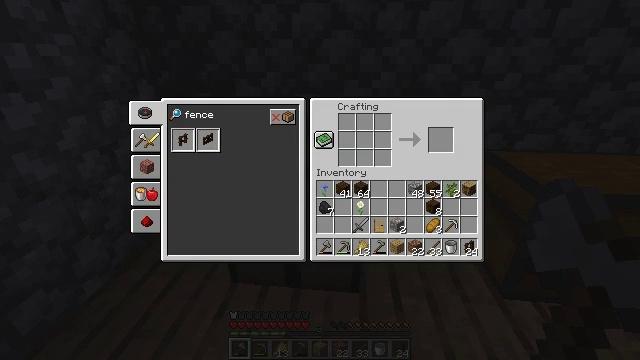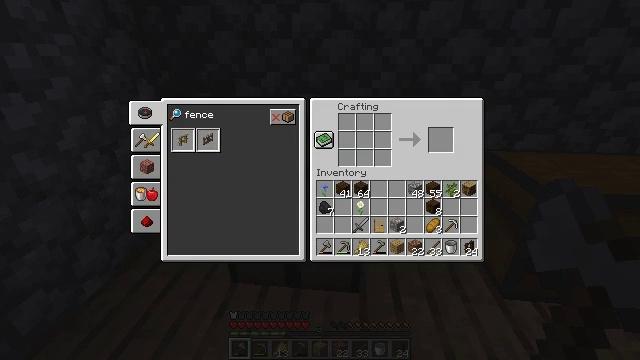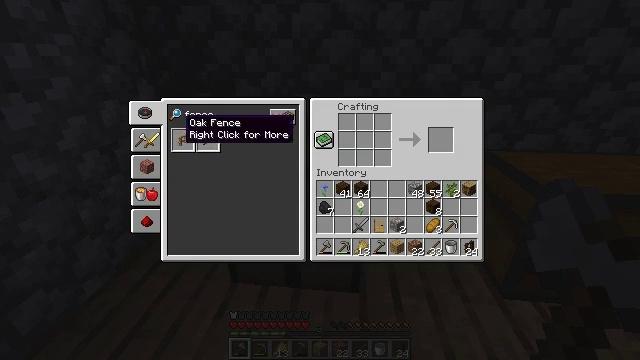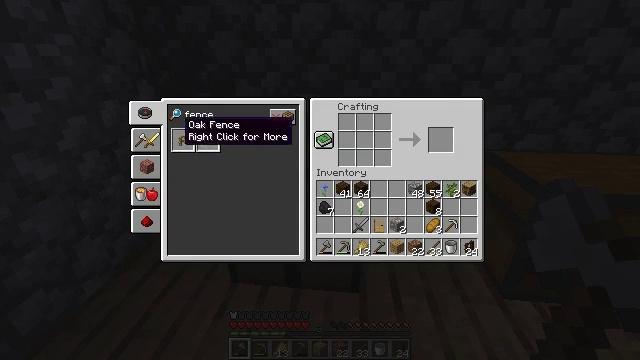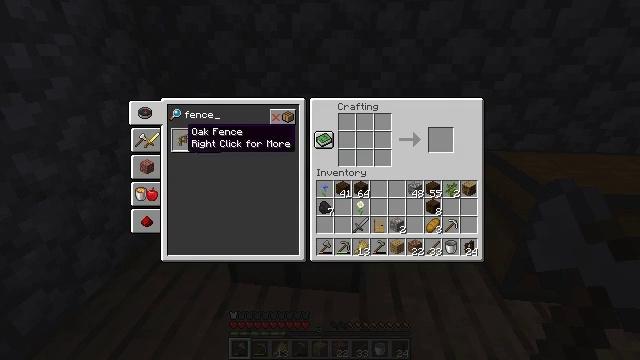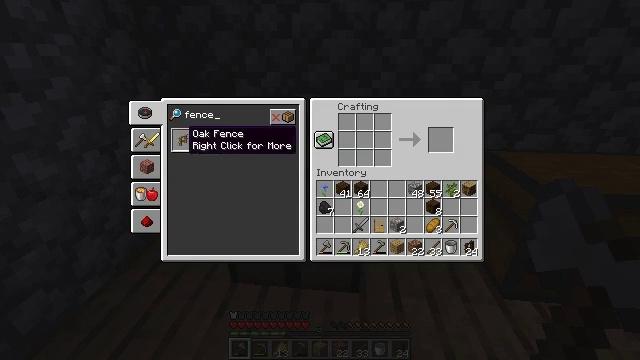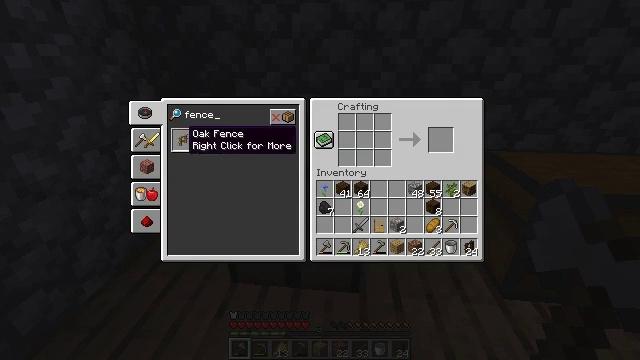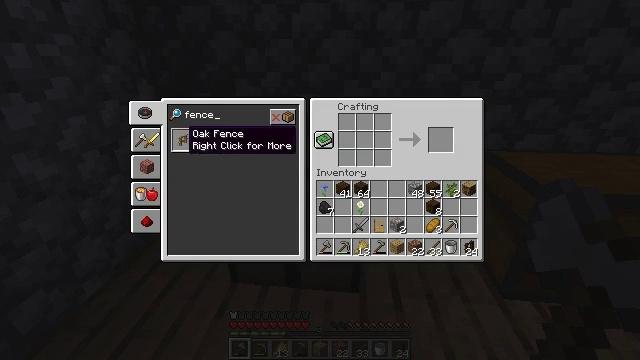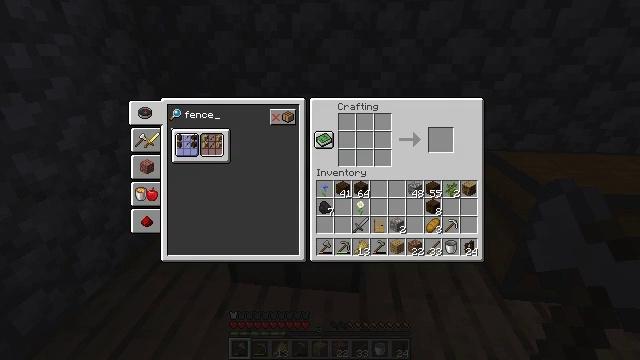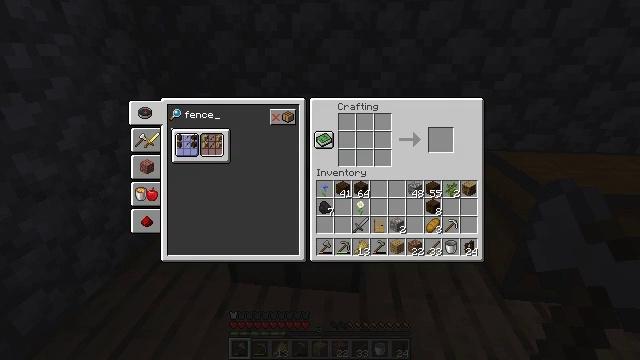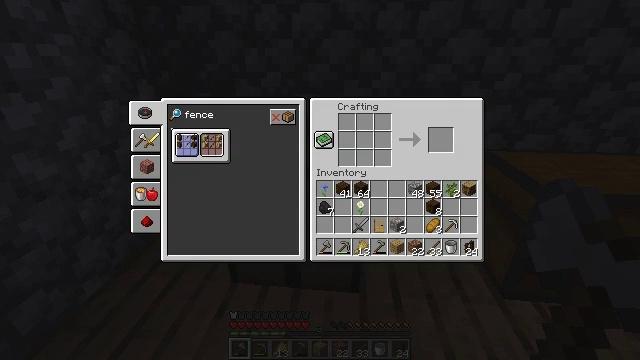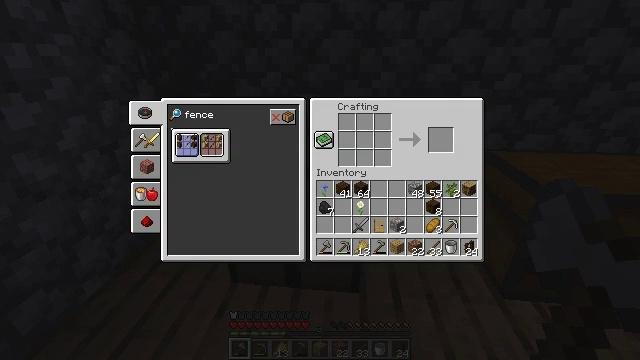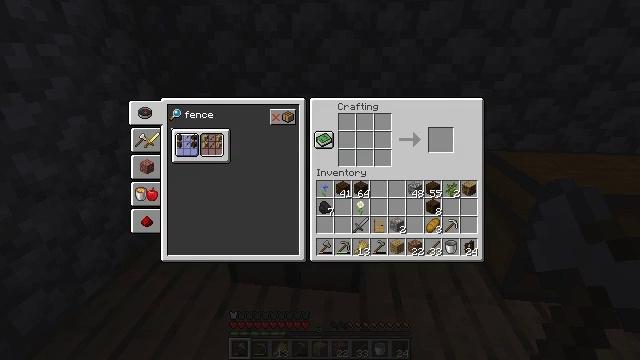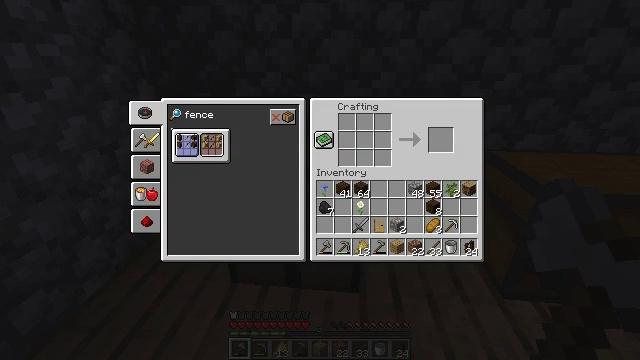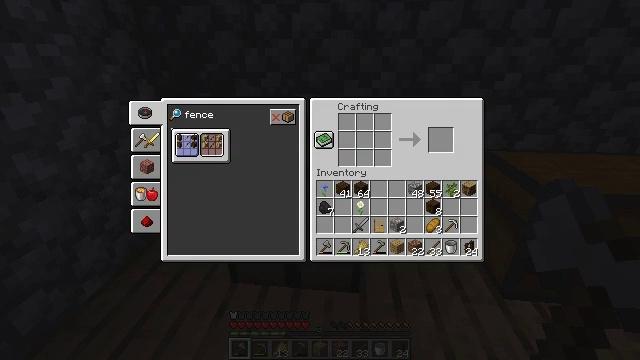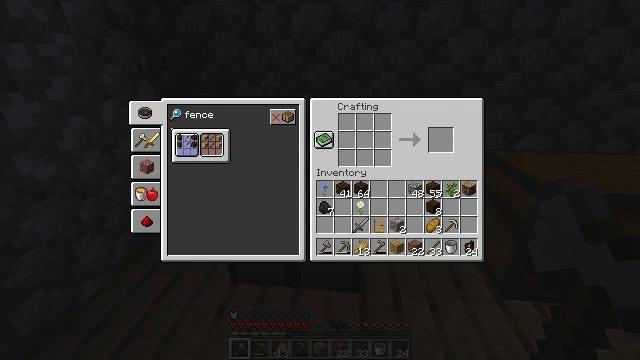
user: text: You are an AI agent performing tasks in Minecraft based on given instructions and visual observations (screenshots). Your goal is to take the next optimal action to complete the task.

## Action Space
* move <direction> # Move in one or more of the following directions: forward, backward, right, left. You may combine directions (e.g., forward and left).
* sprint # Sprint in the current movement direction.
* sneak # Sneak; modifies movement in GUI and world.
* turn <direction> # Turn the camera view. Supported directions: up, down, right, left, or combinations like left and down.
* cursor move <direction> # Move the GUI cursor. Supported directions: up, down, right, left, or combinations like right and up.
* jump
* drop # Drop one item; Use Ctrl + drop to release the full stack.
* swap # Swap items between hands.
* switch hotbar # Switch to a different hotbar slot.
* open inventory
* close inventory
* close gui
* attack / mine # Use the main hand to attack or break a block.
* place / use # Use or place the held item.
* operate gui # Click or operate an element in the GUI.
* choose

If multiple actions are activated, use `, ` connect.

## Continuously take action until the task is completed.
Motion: motion action
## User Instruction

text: Use dark oak planks and sticks to craft a dark oak fence.
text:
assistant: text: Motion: no_op
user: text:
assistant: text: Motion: no_op
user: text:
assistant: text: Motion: no_op
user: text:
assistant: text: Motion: cursor move down
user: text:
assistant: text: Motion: no_op
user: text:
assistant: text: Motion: no_op
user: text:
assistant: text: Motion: no_op
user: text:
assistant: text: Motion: choose
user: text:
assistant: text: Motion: choose
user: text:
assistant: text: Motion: choose
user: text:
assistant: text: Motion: no_op
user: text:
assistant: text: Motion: no_op
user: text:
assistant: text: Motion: no_op
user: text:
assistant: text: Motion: no_op
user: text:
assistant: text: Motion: no_op
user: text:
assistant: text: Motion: no_op
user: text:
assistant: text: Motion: no_op
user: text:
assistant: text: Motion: no_op
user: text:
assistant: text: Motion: no_op
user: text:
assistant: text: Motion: no_op
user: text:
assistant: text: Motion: no_op
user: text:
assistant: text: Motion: no_op
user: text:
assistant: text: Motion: no_op
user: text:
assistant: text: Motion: no_op
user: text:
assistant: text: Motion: no_op
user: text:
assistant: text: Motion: operate gui
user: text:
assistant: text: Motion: operate gui
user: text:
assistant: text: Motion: no_op
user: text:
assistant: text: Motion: no_op
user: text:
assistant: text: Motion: operate gui